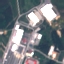
Label: Industrial